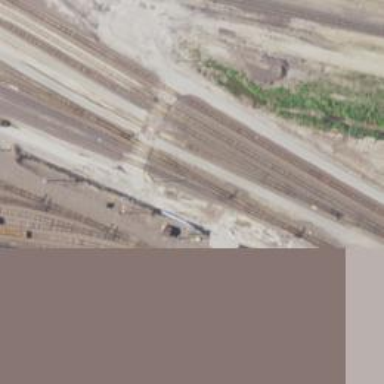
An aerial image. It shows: Railway level crossing.